Field crop: tomato
Growth stage: 1
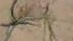
Species: cyperus